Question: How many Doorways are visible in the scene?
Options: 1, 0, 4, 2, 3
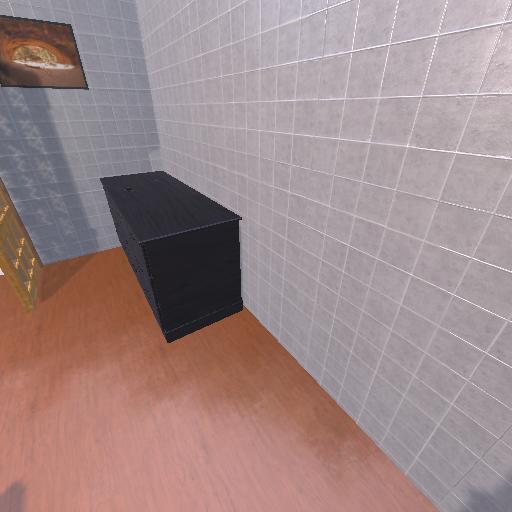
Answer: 1